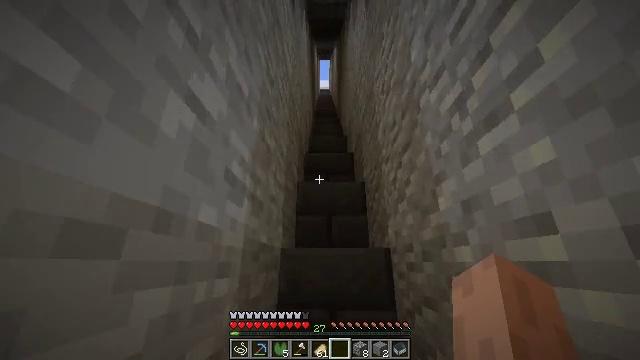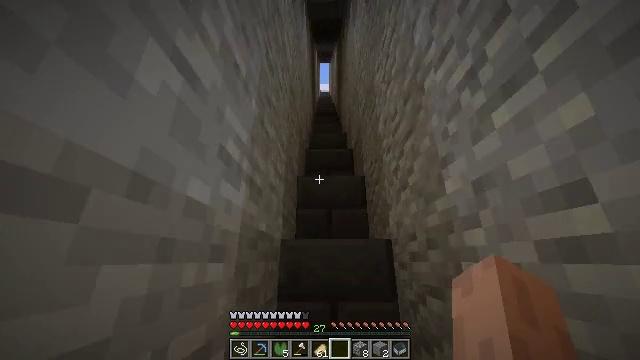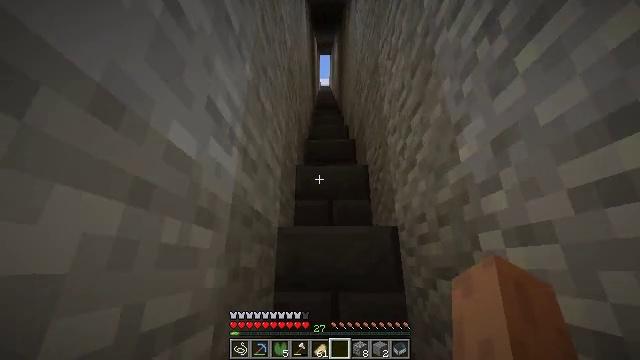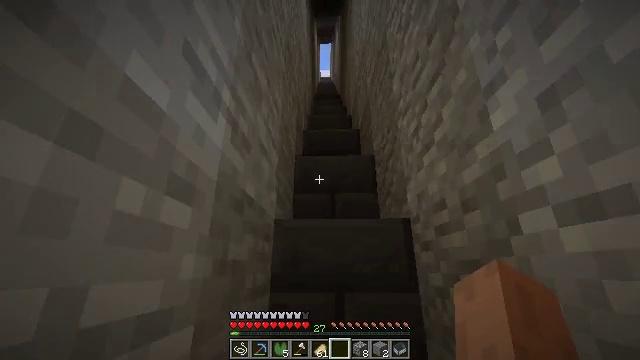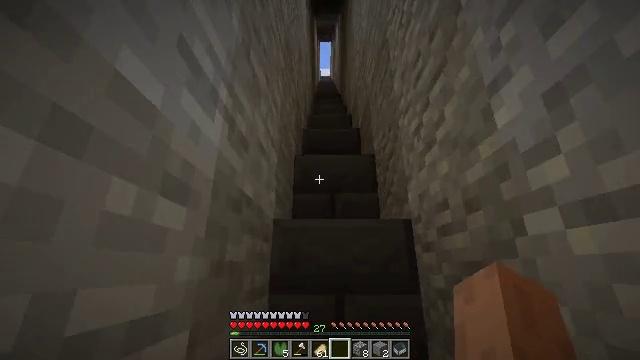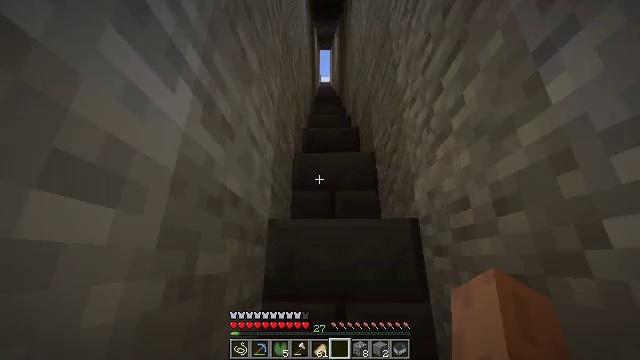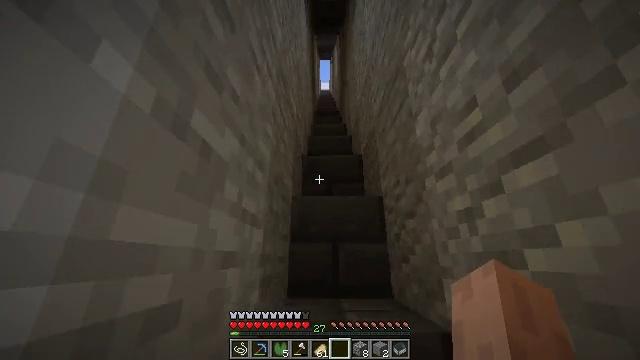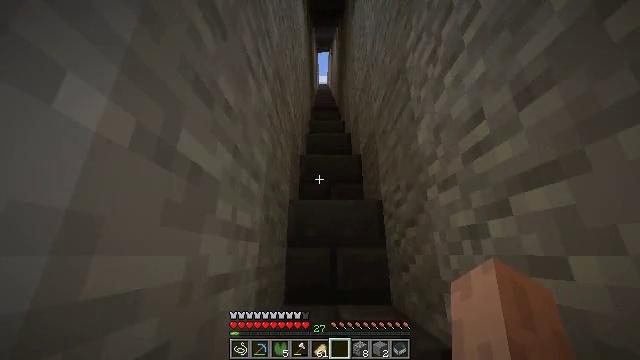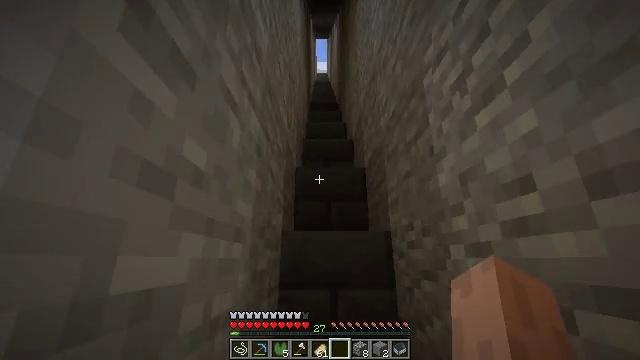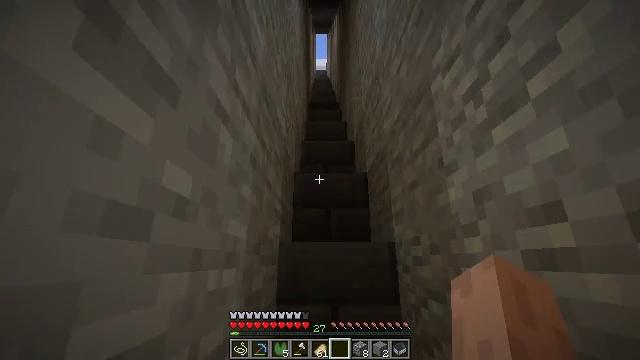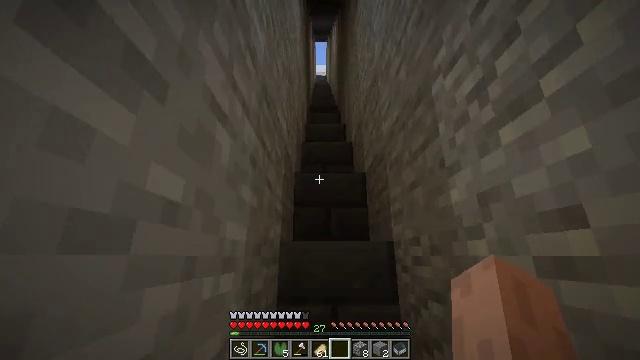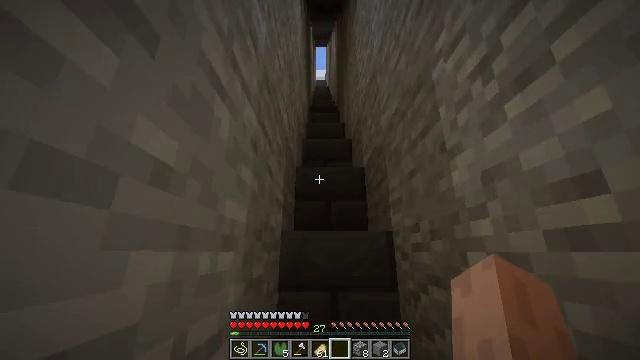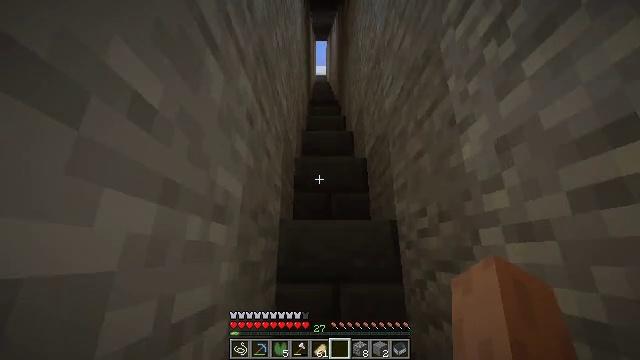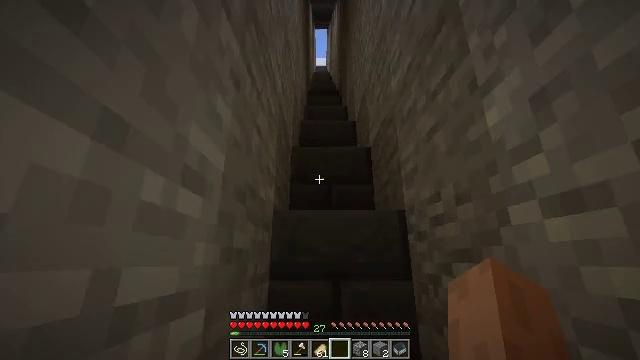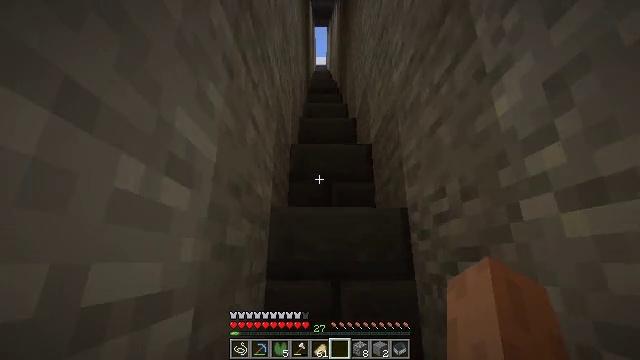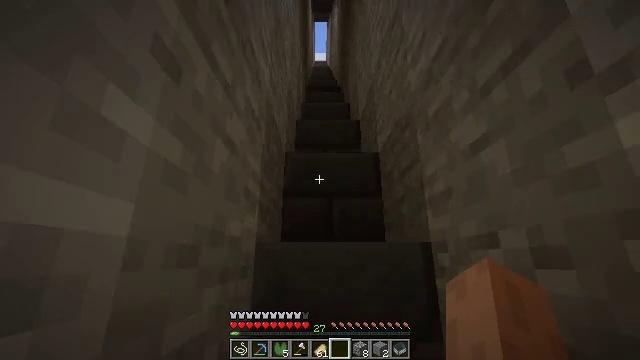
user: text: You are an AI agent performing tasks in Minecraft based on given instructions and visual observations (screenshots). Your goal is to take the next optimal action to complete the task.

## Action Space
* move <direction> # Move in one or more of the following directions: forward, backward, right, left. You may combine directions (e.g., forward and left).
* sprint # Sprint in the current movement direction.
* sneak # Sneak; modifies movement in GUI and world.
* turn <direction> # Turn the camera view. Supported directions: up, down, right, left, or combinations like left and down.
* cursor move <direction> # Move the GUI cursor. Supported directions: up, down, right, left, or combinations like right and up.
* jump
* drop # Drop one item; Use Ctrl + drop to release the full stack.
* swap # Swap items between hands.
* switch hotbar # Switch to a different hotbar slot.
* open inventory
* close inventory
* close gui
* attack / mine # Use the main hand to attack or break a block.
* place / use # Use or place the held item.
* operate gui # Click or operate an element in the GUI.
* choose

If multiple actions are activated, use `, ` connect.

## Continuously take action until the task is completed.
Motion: motion action
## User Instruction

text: Craft a repeater.
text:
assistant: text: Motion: move forward, jump
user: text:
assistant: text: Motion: move forward, jump
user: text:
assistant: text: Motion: move forward, jump
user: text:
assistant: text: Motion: move forward, sprint, jump
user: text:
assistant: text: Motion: move forward, sprint, jump
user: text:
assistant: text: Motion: move forward, sprint, jump
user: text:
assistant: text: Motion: move forward, sprint, turn down, jump
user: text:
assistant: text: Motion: move forward, jump
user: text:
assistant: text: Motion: move forward, jump
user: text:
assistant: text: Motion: move forward, jump
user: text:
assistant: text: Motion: move forward, jump
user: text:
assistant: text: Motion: move forward, jump
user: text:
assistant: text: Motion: move forward, jump
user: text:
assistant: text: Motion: move forward, jump
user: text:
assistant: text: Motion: move forward, jump
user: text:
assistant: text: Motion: move forward, sprint, jump
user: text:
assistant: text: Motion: move forward, sprint, jump
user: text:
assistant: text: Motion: move forward, sprint, jump
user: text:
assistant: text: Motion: move forward, jump
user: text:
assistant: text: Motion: move forward, jump
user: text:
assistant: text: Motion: move forward, jump
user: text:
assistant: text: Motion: move forward, jump
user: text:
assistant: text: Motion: move forward, jump
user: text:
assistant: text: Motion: move forward, jump
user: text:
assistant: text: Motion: move forward, jump
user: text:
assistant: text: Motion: move forward, jump
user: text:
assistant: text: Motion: move forward, sprint, jump
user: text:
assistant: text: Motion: move forward, sprint, jump
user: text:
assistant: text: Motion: move forward, sprint, jump
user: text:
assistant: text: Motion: move forward, jump